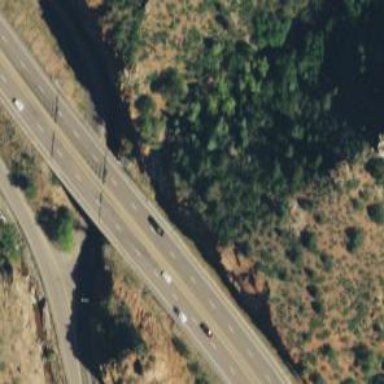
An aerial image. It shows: Trunk highway.